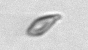
Label: Cryptophyta